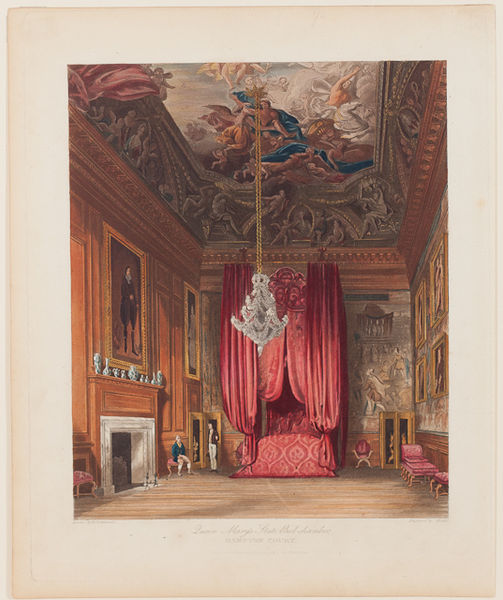
Titel: Hampton Court
Künstler: Robert Havell
Standort: Amherst (Massachusetts, USA)
Institution: Mead Art Museum, Amherst College
Schlagwörter: blau, gemälde, mann, braun, skizze, stühle, weiss, zimmer, rot, schloss, teppich, porträt, vorhang, gold, sessel, kamin, hocker, bett, lüster, vasen, herrscher, entwurf, baldachin, deckengemälde, weoiss